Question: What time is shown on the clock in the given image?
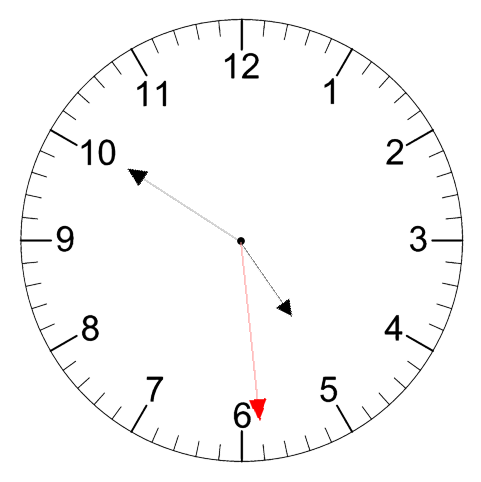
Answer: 04:50:29